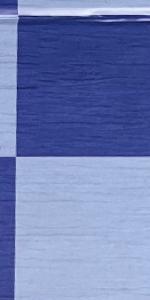
Label: Empty